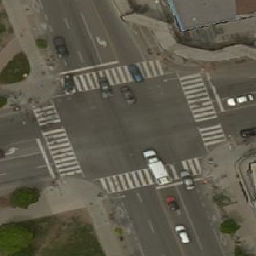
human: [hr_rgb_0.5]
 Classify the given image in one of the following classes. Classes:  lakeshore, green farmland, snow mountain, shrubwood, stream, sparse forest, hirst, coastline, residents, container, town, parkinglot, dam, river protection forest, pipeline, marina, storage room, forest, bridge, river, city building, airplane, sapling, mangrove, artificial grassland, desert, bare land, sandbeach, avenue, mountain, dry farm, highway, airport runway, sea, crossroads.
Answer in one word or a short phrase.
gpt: crossroads